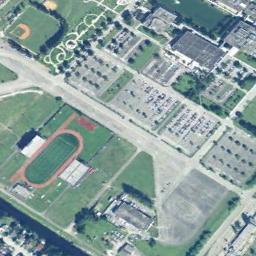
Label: ground_track_field